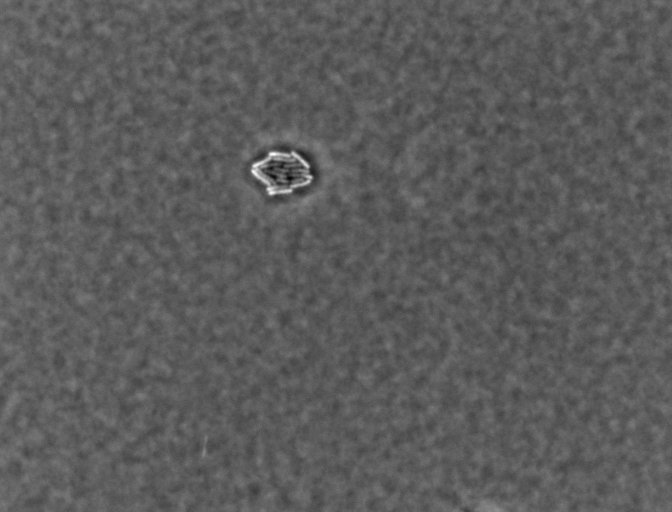
Salmonella enterica Typhimurium